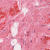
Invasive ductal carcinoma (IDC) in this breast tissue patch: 0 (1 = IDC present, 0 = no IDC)